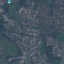
Land use / land cover class: Residential